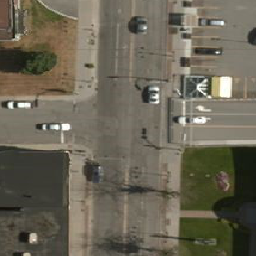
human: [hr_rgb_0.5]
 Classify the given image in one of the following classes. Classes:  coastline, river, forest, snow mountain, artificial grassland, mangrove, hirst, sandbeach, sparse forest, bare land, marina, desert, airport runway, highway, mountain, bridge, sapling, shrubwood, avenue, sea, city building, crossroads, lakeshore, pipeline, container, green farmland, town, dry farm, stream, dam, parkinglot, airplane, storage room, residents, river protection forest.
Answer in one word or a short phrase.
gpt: crossroads